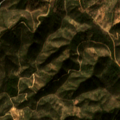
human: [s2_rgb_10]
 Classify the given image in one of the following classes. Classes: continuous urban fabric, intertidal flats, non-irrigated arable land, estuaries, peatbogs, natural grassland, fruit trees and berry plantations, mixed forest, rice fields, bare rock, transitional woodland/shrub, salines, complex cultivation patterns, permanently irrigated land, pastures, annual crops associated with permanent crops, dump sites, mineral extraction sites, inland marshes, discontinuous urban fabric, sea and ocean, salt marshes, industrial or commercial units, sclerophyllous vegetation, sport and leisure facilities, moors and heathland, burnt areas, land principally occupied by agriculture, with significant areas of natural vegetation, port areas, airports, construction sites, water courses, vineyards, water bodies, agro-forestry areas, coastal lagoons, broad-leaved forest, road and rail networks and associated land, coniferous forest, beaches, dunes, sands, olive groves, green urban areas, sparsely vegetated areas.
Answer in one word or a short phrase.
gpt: broad-leaved forest, transitional woodland/shrub